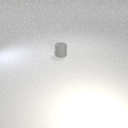
small gray rubber cylinder